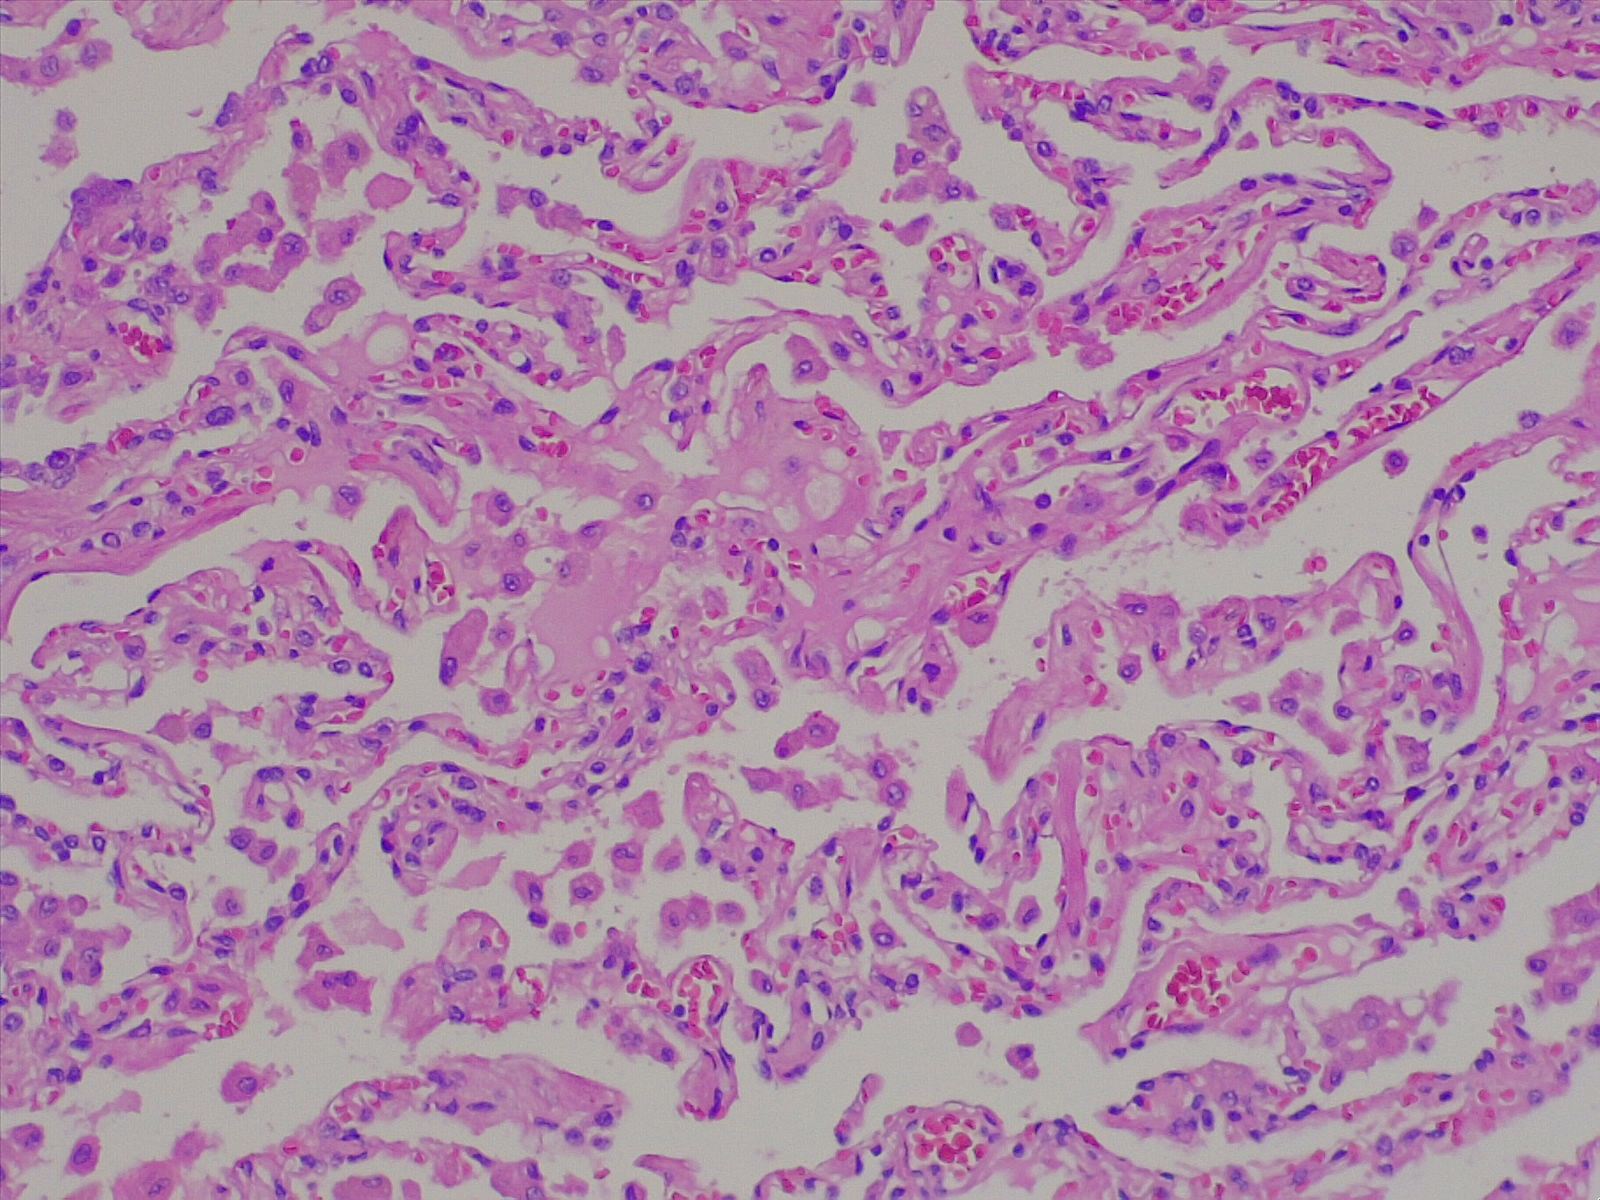
Label: normal lung tissue